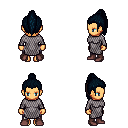
a pixel art fantasy rpg character, female body template, human, tanned skin, chain mail, metal pants, raven long topknot hairstyle, maroon shoes, four views (front, back, left, right), 2x2 character sprite sheet, small pixel art, hard edges, no anti-aliasing